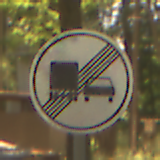
Verkehrszeichen: EndeUeberholverbotKraftfahrzeuge
Umgebung: Outdoor, Nature
Tageszeit: Midday
Wetter: PartlyCloudy
Licht: Natural
Jahreszeit: NotSpecified
Kontrast: LowContrast